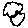
Label: cloud